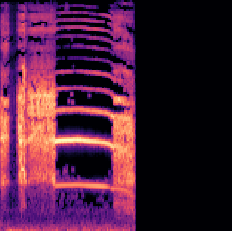
Sound class: Rooster